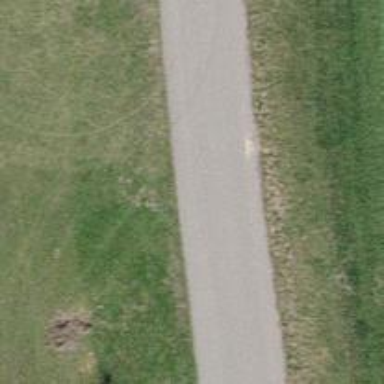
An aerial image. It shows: Unclassified paved road.